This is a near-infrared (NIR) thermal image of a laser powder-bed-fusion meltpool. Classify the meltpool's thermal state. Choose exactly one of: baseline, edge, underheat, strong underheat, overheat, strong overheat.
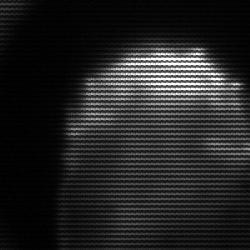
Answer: edge